Here is the continuous-wavelet rendering of a rotor kit's vibration signal. Diagnose the rotating machine from this image, choosing from: normal, misalignment, unbalance, looseness.
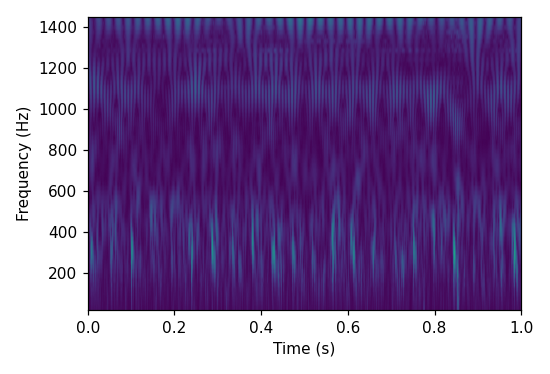
Answer: looseness